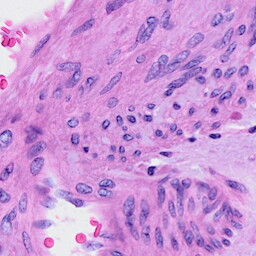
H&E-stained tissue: Cervix